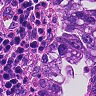
Metastatic tissue present: yes